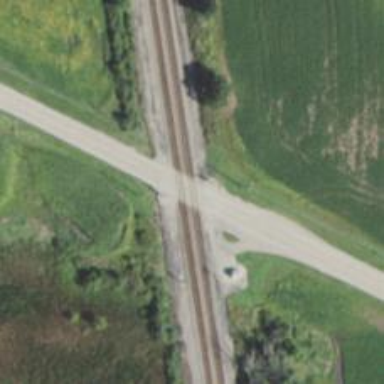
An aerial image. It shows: Level crossing along the railway.